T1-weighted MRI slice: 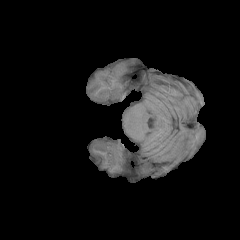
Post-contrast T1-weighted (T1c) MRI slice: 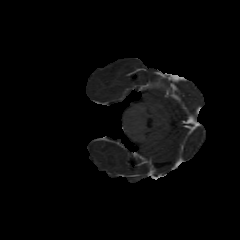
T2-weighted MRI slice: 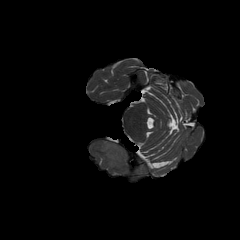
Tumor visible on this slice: yes